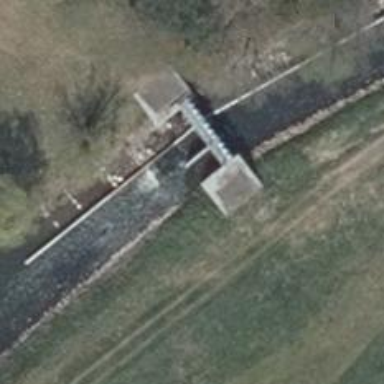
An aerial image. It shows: Weir in waterway.